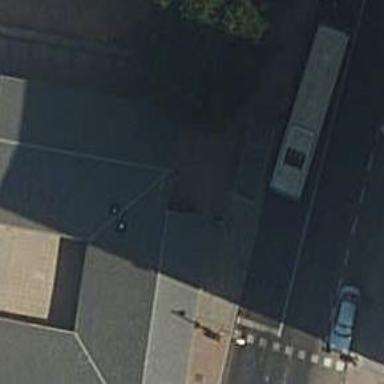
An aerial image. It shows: Building with hipped roof.